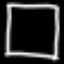
Label: square